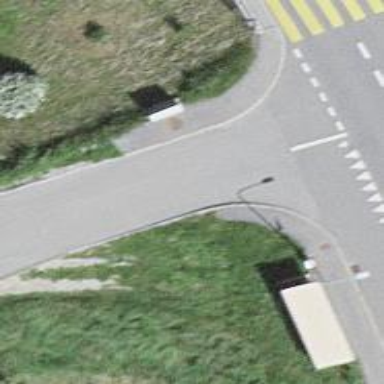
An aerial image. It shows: Marked crossing on footway.